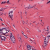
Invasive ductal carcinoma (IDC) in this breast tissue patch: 1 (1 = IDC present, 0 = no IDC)